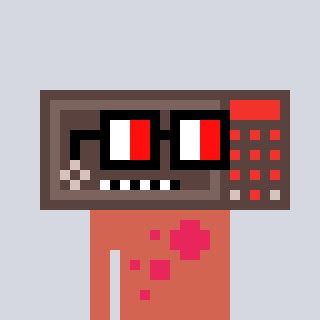
a pixel art character with square glasses with black frames and red eyes, a wallsafe-shaped head and a peachy-colored body on a cool background